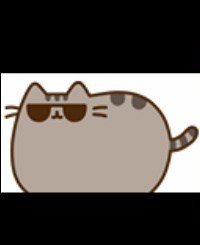
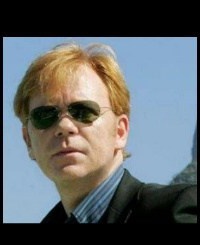
Blend attribute: Sun Glasses
Blending difficulty: High
Creative potential: Medium